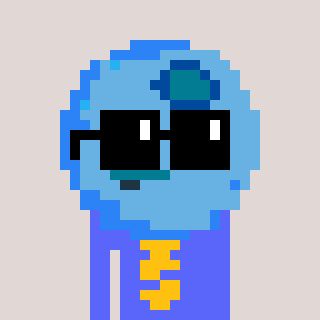
a pixel art character with square black sunglasses, a blueberry-shaped head and a purple-colored body on a warm background